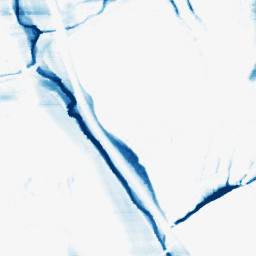
Category: morphological
Decomposition family: morphological_ellipse
Decomposition parameters: operation: closing
width: 5
height: 50
Upsampling method: lanczos
Upsampling parameters: scale: 4
Upsampling scale: 4